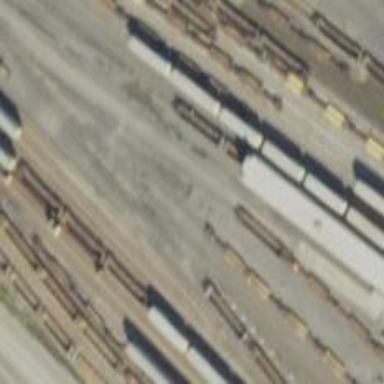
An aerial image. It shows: View of railway yard.